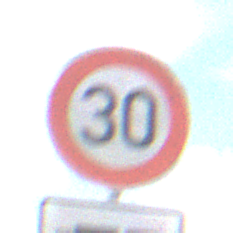
Verkehrszeichen: Geschwindigkeit30
Zusatzzeichen unten: HinweisDurchSinnbild16
Umgebung: Outdoor, Nature
Tageszeit: Midday
Wetter: PartlyCloudy
Licht: Natural
Jahreszeit: NotSpecified
Kontrast: HighContrast